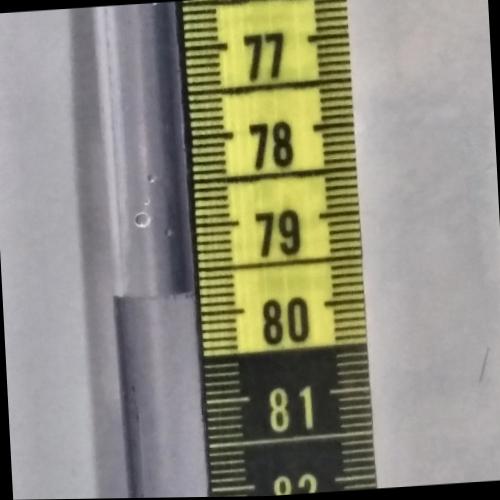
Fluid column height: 79.8 cm